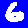
Digit: 6